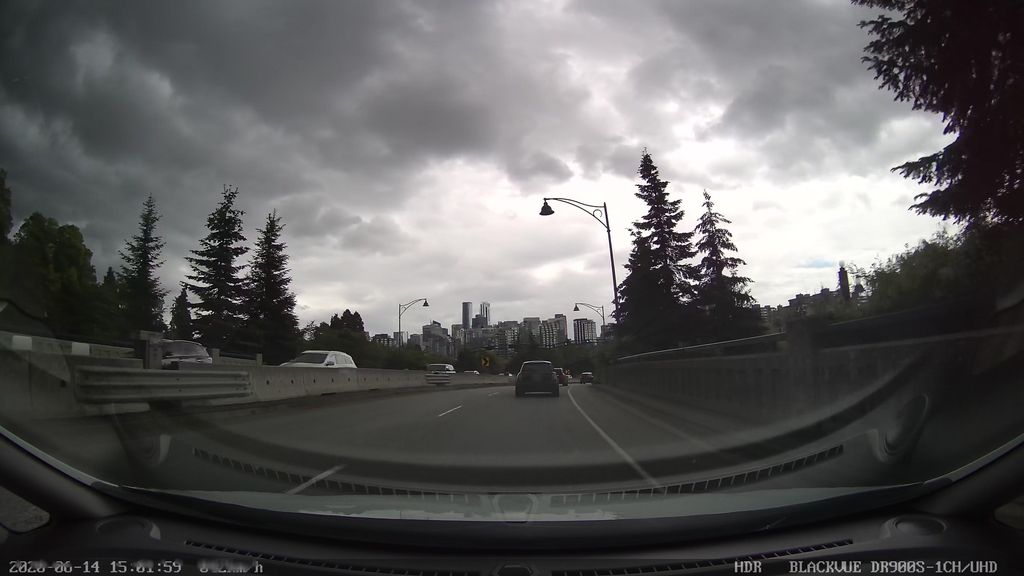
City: vancouver